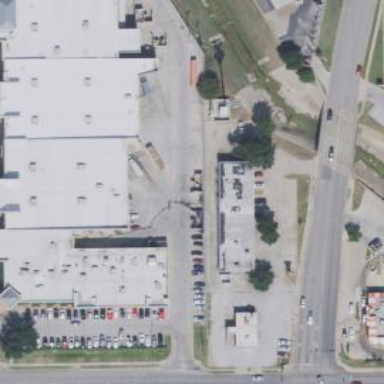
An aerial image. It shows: Retail building.